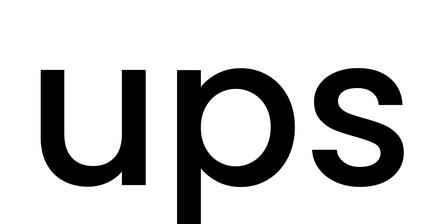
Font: Poppins-Medium